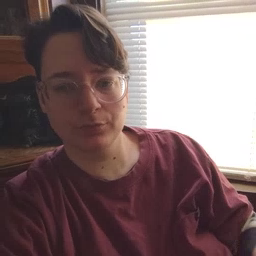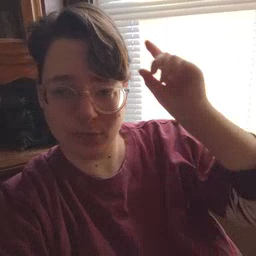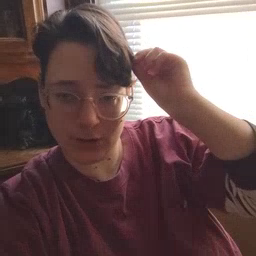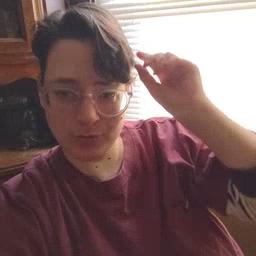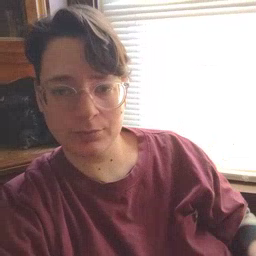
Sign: hair